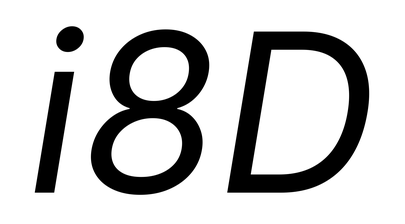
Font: Inter-Italic_Italic